Question: I am loading CT scan nifti (.nii) images using XTK. I want to modify the default orientation of images and flip them, for example up/down or left/right before rendering (onShowtime). So, how can I get the default orientation and then how can I change it?

Currently, I am using xtk.js since there is a bug in xtk_edge.js possibly in .nii parser. (Uncaught RangeError: Invalid array length)
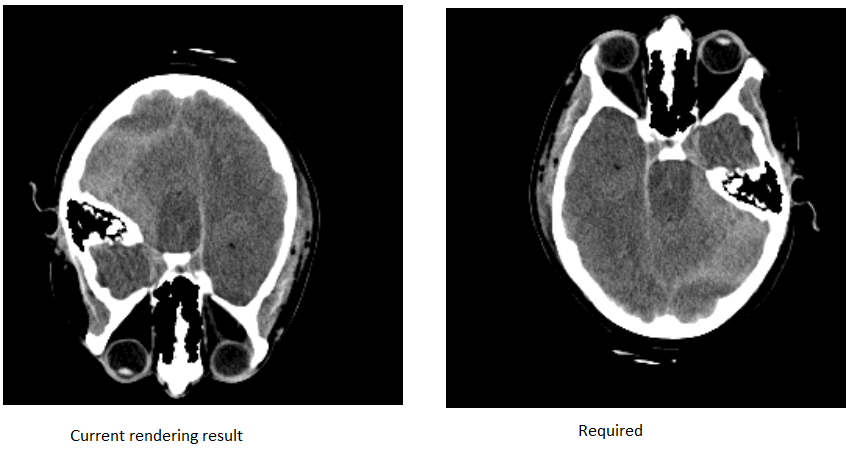
Answer: The lastest version of XTK should now be working fine.
<URL>
How did you generate this data? If you look at it in Slicer4 or Freeview, it looks the same way as in XTK. We want to look at the data in the Radiological convention. (<URL>
The rotate method do not exist anymore but we might have to put it back at some point...
We also want to add the possibility to switch between radiological/neurological conventions easily.
Thanks